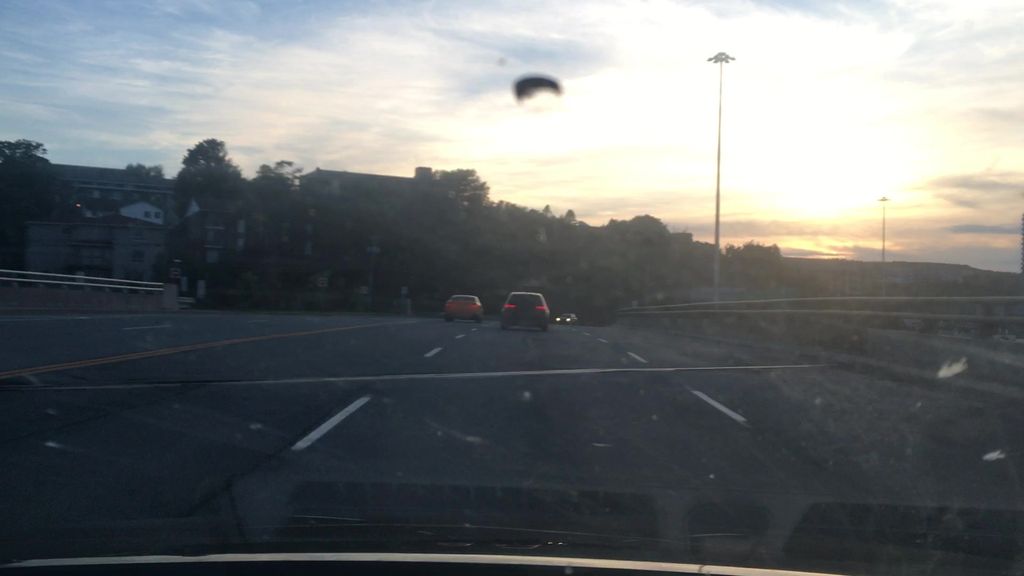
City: halifax